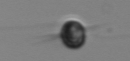
Label: Acanthoica_quattrospina